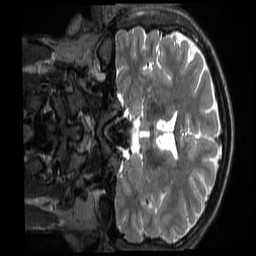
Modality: T2w
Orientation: coronal
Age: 23
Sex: male